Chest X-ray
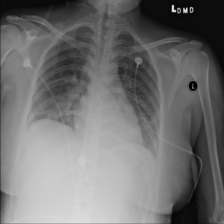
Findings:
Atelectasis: negative
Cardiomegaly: negative
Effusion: negative
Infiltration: positive
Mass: negative
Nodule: negative
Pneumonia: negative
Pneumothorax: negative
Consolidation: negative
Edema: negative
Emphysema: negative
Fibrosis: negative
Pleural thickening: negative
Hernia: negative